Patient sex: F
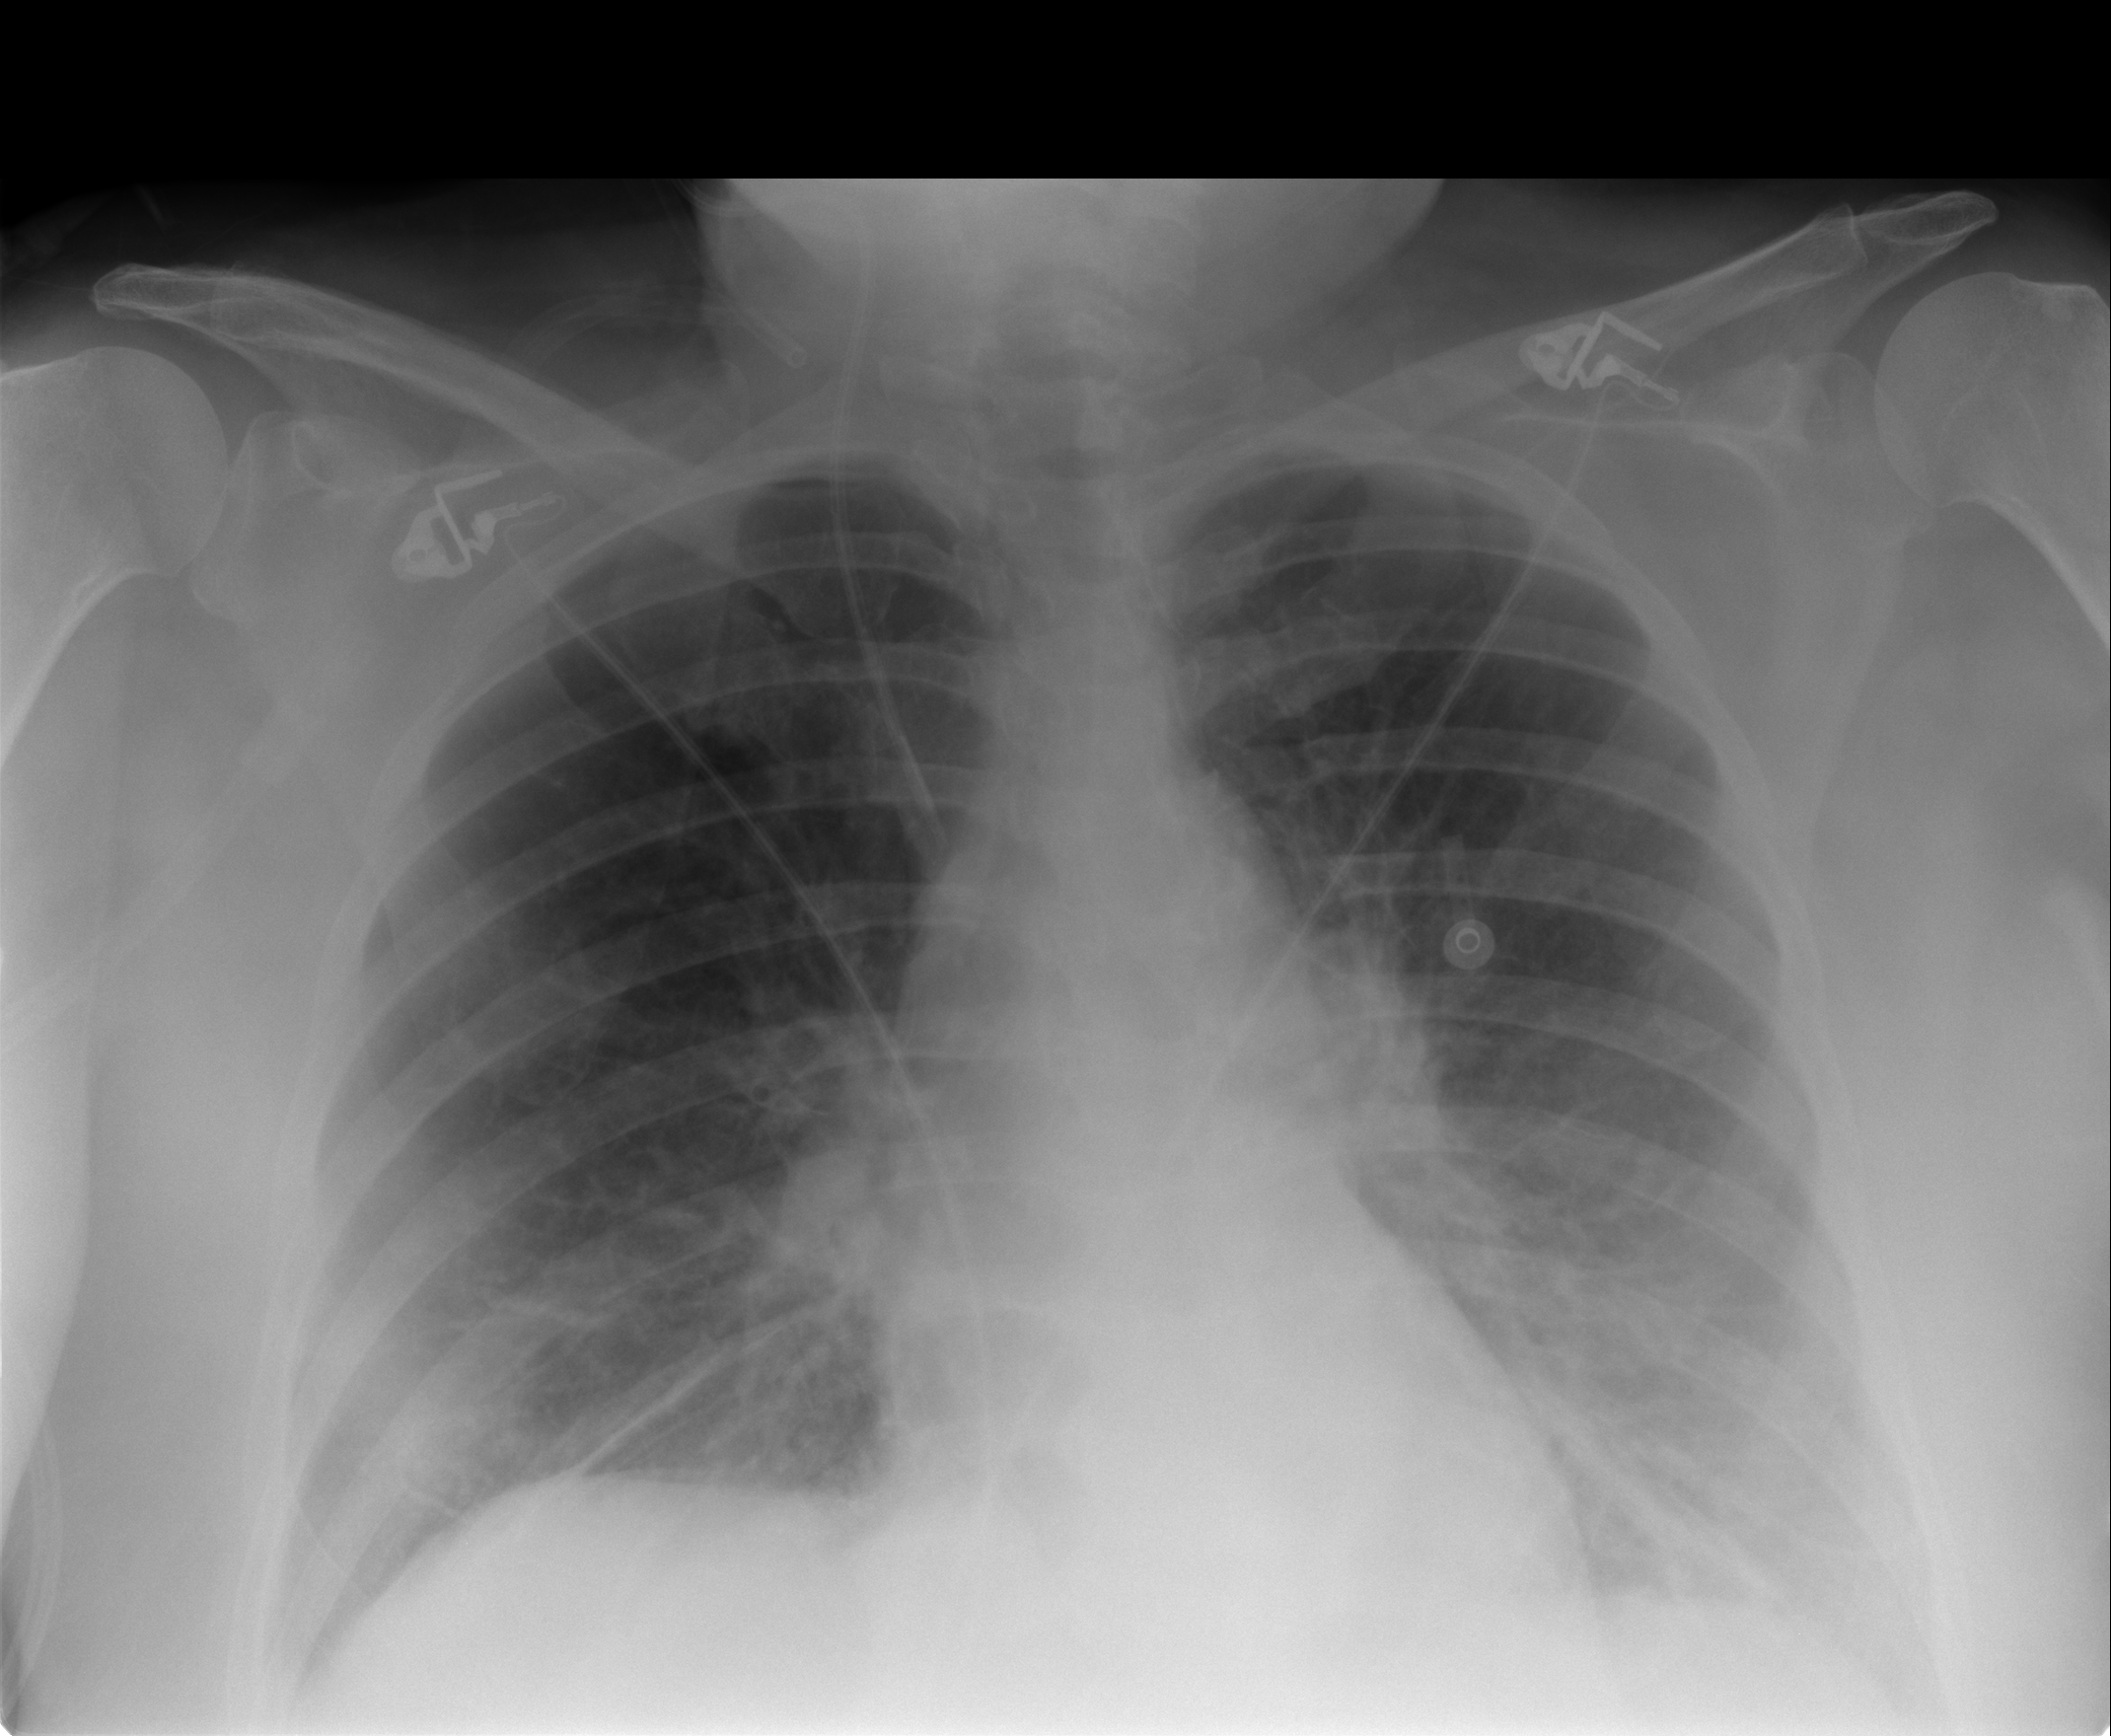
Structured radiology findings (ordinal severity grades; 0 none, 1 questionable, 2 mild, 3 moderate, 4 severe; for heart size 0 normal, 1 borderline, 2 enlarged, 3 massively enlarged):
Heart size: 0
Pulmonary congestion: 1
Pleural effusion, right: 0
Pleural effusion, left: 1
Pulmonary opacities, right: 0
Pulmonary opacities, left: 0
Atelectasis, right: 2
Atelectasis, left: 3